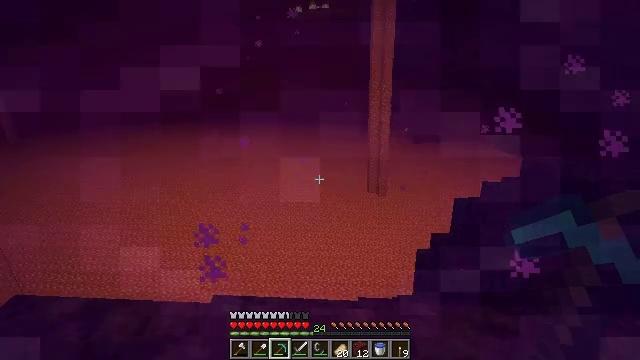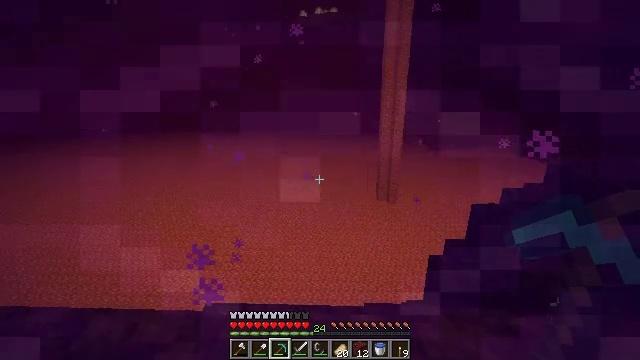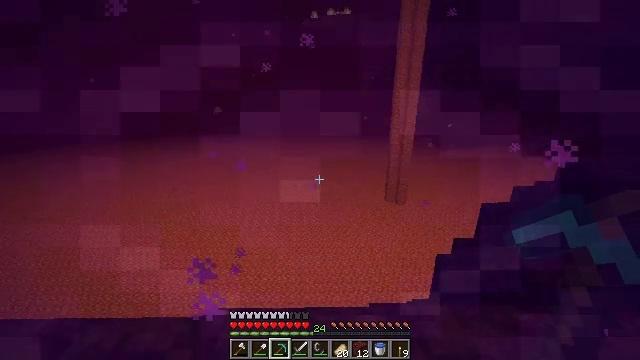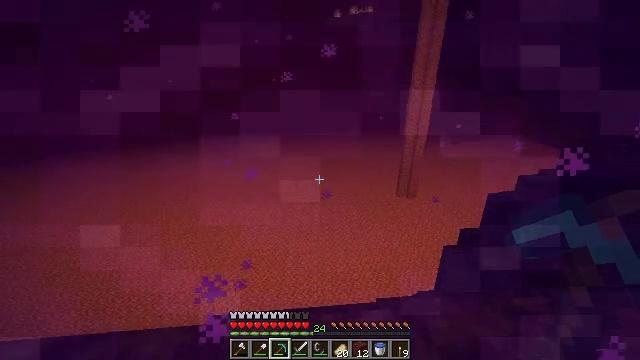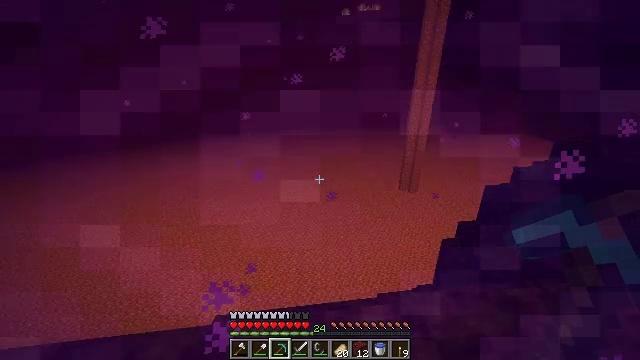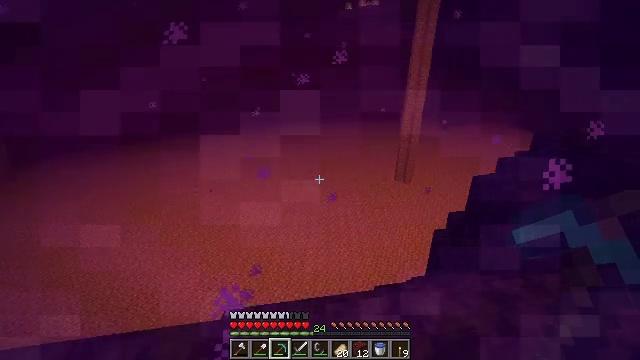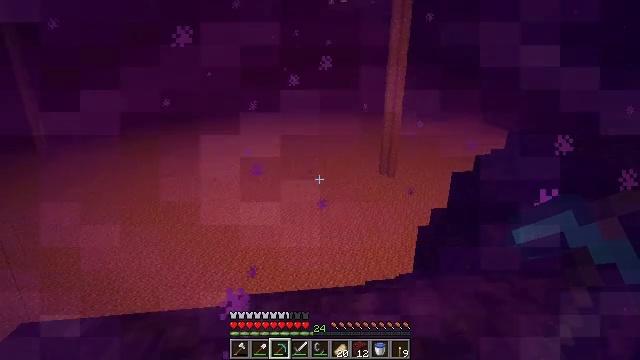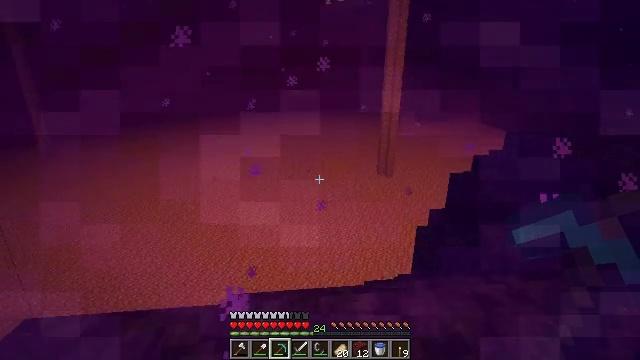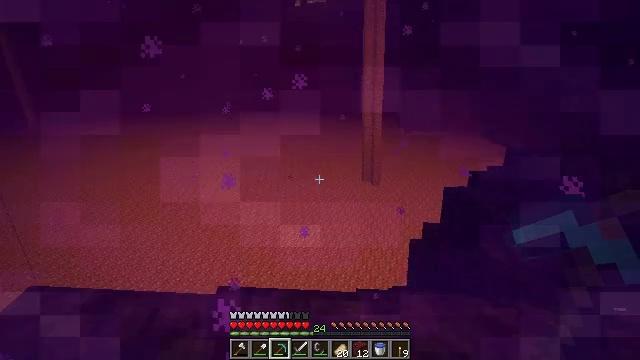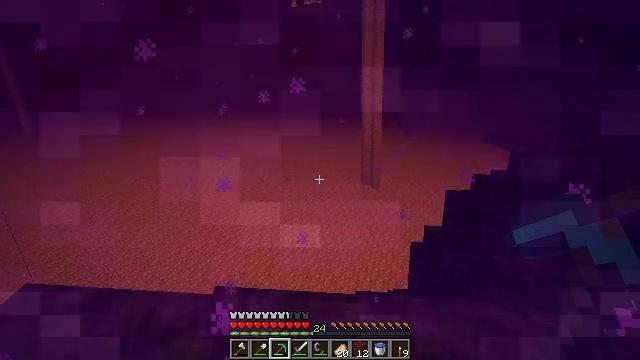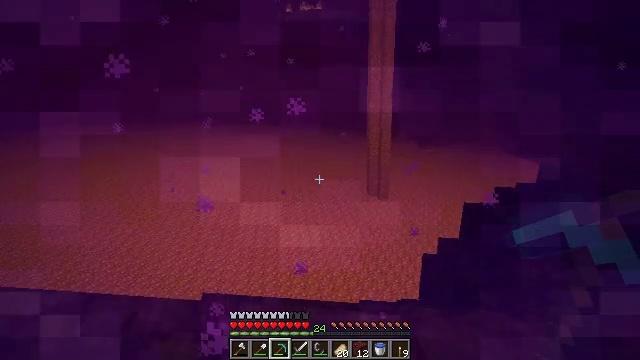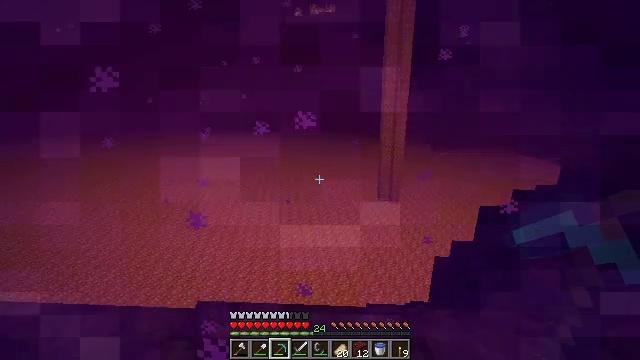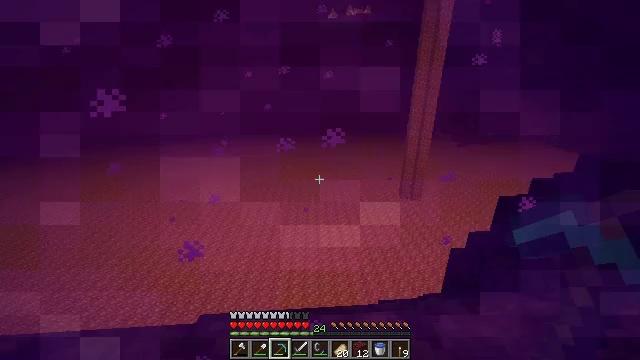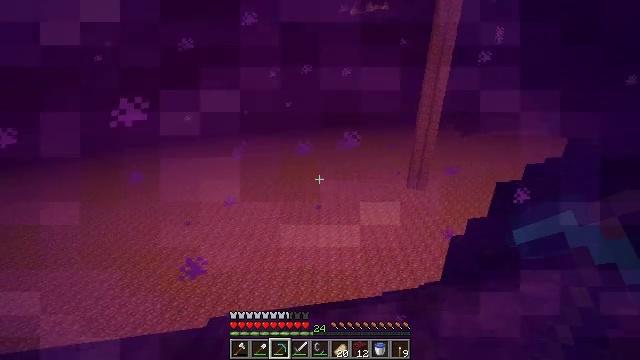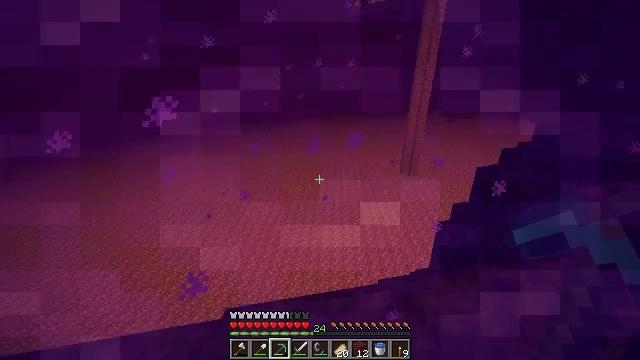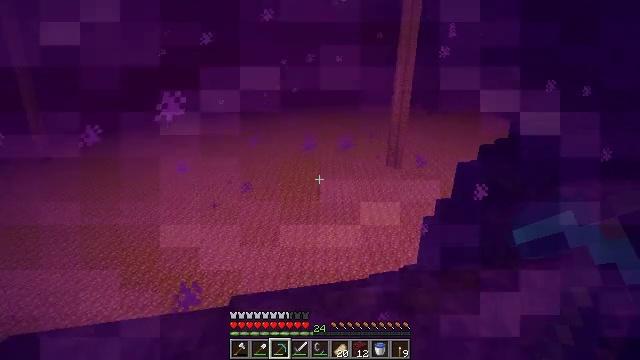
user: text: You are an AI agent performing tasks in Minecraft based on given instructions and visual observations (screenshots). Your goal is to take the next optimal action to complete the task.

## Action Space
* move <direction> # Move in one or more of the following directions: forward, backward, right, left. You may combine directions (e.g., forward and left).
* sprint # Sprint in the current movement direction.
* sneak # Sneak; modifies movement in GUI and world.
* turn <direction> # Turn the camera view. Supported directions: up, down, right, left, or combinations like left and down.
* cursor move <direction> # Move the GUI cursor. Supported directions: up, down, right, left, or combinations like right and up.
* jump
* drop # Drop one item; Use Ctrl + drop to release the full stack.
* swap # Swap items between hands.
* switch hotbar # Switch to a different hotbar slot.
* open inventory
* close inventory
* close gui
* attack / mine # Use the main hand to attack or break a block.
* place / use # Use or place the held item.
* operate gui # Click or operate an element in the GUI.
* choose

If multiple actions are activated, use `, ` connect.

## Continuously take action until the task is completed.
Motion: motion action
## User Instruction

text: Use the crafting table to make stone stairs.
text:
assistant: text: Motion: no_op
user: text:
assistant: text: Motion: no_op
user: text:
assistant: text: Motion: no_op
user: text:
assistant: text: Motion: no_op
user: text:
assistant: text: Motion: no_op
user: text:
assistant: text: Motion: no_op
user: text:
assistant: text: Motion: no_op
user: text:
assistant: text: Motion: no_op
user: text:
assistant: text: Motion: no_op
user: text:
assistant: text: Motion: no_op
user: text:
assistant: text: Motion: no_op
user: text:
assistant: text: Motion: no_op
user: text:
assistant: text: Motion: no_op
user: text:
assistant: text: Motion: no_op
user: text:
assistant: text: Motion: no_op
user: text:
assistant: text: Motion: no_op
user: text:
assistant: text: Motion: no_op
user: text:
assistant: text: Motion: no_op
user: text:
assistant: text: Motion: no_op
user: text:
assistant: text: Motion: no_op
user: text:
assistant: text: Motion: no_op
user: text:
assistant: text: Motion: no_op
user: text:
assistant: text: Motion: no_op
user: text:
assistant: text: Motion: no_op
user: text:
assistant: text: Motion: no_op
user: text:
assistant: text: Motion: no_op
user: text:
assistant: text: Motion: no_op
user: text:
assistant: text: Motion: no_op
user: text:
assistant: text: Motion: no_op
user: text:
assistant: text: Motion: no_op